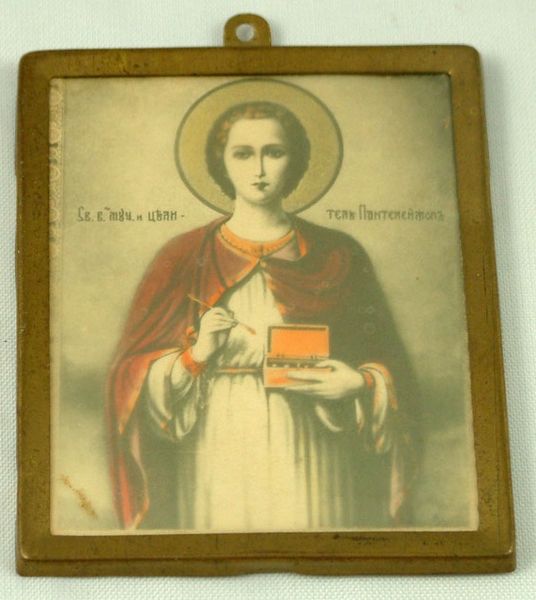
Titel: Icon with St. Panteleimon, Icon with St. Panteleimon
Standort: Amherst (Massachusetts, USA)
Institution: Mead Art Museum, Amherst College
Schlagwörter: church, hands, red, white, dress, face, female, hair, nose, old, painting, woman, wood, orange, eyes, frame, mouth, saint, glass, pen, cape, ink, box, medieval, brush, russian, text, halo, icon, holy, aura, eyues